Field crop: maize
Growth stage: 2
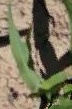
Species: maize